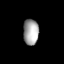
Tissue: lung
Cell type: Endothelial cells
Senescence score: 0.5426
Nuclear area (px): 392
Mean DAPI intensity: 163.258